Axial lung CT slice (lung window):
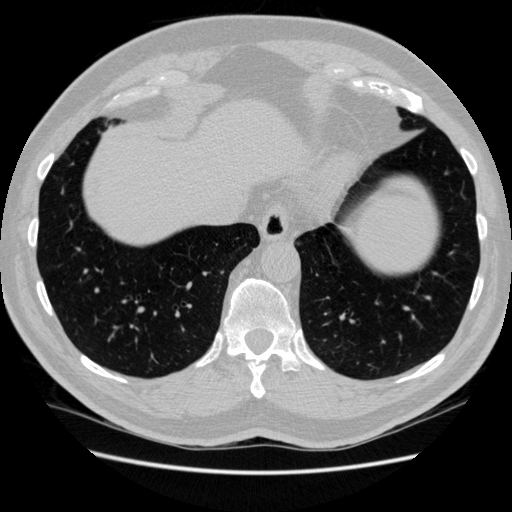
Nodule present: no